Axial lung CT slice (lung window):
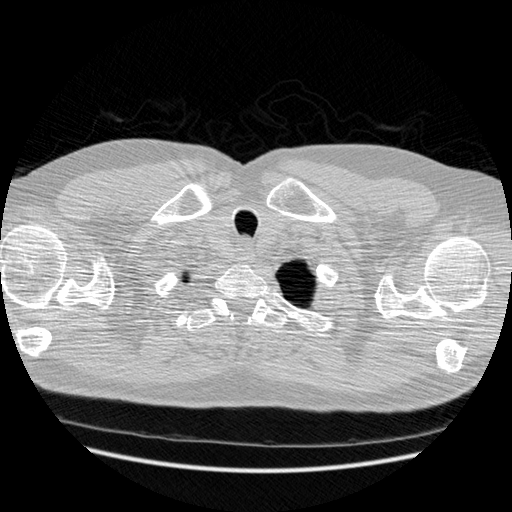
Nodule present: no